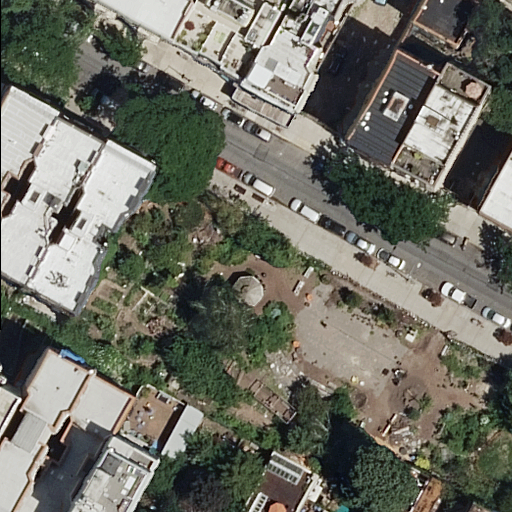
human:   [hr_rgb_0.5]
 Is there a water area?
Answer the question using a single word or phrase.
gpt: no

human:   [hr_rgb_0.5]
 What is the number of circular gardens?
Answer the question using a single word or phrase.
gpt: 0

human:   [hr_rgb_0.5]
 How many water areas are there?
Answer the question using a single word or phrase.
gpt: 0

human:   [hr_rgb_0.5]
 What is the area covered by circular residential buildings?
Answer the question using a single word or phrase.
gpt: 0m2

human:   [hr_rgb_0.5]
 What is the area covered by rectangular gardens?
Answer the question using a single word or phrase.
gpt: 0m2

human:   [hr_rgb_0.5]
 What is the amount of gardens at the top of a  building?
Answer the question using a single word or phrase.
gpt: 0

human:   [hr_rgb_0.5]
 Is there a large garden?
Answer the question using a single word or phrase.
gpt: yes

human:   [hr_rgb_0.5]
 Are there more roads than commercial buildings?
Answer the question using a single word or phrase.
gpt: yes

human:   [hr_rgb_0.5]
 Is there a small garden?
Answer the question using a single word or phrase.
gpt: no

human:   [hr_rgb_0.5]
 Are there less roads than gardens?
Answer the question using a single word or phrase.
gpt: no

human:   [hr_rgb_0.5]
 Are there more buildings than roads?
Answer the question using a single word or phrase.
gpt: yes

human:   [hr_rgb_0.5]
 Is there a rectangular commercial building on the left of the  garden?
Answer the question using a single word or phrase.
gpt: no

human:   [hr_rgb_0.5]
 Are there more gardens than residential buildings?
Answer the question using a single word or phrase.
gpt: no

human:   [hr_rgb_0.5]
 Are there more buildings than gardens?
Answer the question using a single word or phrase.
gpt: yes

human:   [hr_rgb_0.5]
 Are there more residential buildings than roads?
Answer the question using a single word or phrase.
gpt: yes

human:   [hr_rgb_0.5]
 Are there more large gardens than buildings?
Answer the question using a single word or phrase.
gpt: no

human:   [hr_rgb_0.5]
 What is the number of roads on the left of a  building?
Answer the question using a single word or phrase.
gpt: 0

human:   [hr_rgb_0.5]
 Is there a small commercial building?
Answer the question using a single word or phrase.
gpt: no

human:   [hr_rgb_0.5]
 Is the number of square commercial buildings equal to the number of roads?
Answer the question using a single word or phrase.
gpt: no

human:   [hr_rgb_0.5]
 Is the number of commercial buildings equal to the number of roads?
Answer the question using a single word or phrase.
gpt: no

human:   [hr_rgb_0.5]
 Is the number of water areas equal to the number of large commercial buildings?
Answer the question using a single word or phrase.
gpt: yes

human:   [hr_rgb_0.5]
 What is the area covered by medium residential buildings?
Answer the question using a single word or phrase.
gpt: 2353m2

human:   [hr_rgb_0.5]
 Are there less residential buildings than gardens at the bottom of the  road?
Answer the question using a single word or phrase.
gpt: no

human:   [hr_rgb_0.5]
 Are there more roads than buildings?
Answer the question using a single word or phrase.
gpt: no

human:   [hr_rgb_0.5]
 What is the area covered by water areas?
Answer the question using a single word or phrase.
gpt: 0m2

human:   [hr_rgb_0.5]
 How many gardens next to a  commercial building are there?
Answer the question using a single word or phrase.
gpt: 0

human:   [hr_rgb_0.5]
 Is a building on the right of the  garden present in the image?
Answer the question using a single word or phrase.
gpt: yes

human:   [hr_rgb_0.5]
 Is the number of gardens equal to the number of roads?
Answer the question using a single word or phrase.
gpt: yes

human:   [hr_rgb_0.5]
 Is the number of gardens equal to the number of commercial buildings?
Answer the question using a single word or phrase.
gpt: no

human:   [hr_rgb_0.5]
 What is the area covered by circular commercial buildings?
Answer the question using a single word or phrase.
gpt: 0m2

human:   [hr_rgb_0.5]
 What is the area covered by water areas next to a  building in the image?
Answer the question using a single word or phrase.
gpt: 0m2

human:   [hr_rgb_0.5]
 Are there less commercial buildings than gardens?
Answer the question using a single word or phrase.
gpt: yes

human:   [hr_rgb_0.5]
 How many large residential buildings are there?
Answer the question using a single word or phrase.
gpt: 0

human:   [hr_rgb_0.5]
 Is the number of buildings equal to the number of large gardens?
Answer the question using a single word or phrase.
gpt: no

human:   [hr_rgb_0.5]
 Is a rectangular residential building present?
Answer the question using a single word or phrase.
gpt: yes

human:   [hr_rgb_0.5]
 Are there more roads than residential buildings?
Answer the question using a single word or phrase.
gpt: no